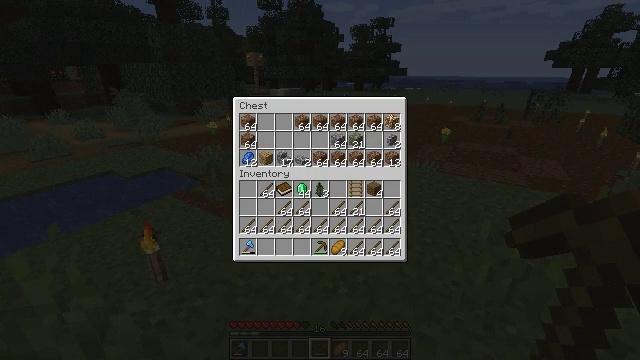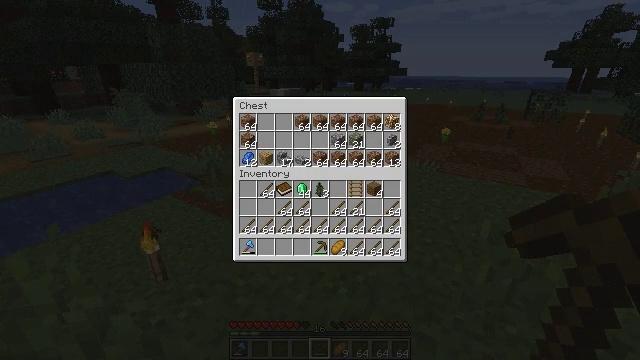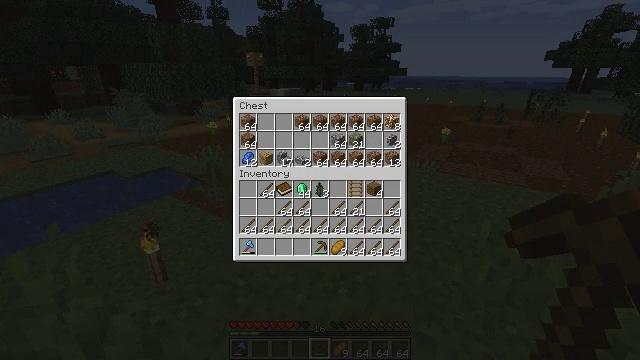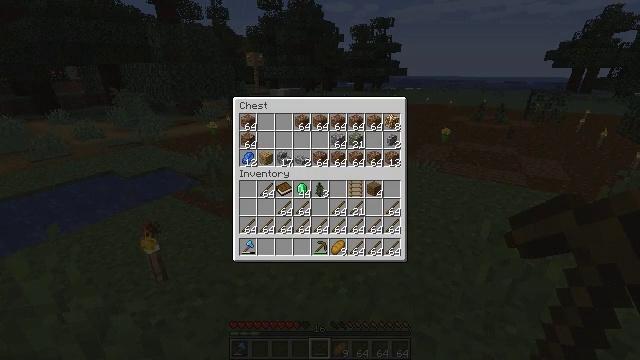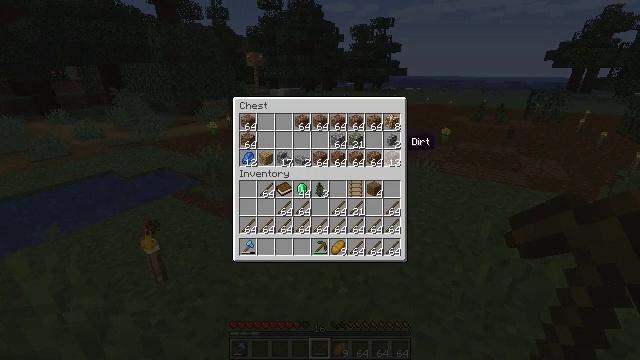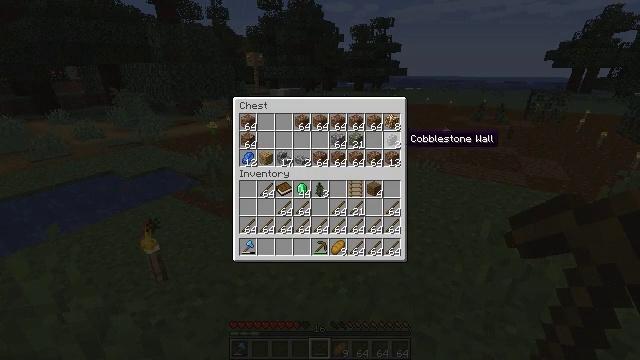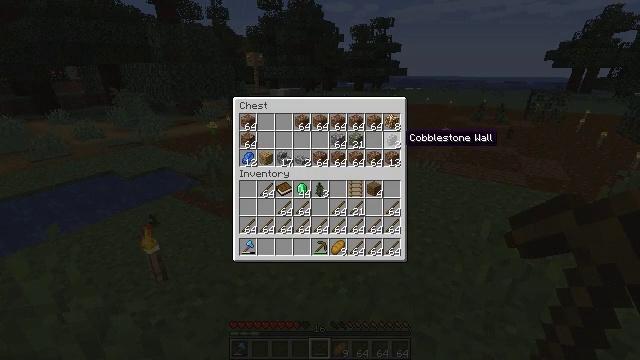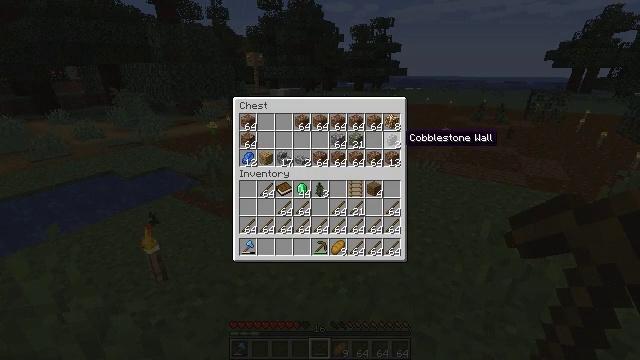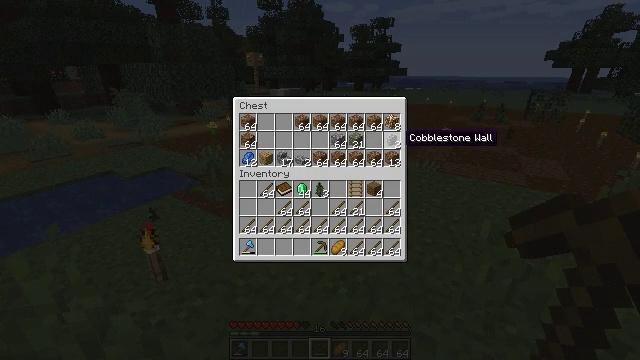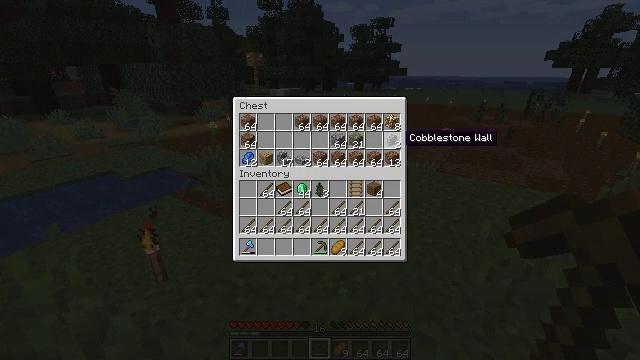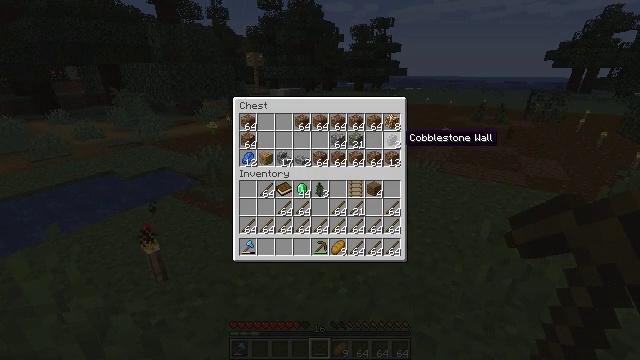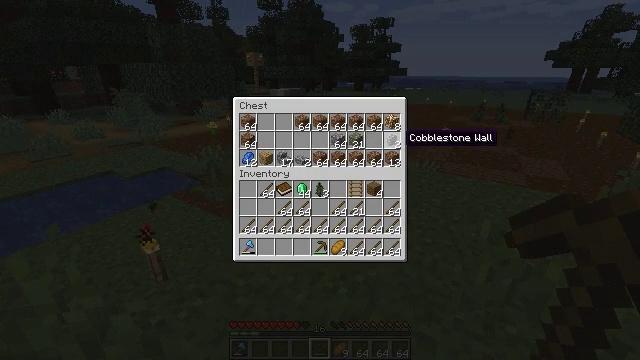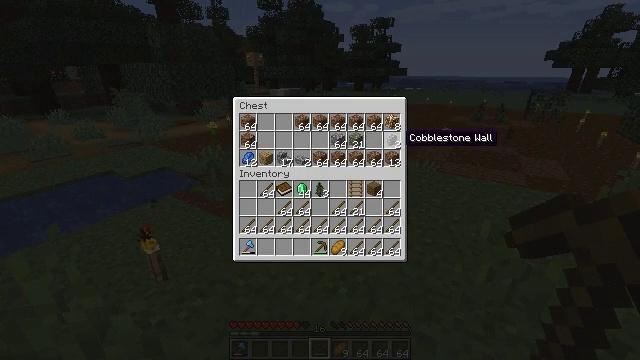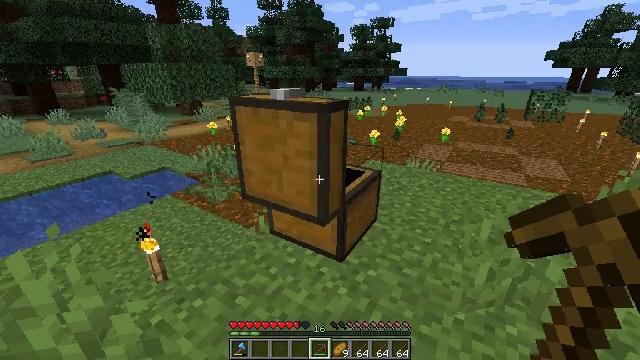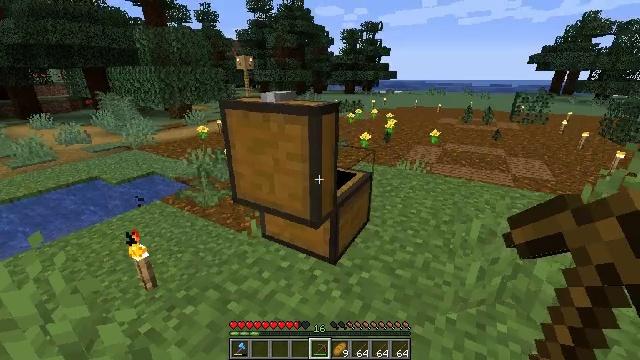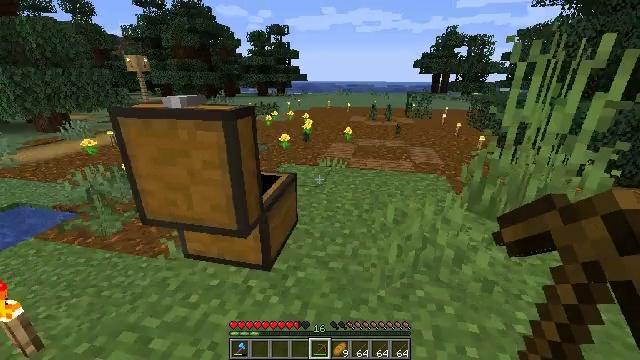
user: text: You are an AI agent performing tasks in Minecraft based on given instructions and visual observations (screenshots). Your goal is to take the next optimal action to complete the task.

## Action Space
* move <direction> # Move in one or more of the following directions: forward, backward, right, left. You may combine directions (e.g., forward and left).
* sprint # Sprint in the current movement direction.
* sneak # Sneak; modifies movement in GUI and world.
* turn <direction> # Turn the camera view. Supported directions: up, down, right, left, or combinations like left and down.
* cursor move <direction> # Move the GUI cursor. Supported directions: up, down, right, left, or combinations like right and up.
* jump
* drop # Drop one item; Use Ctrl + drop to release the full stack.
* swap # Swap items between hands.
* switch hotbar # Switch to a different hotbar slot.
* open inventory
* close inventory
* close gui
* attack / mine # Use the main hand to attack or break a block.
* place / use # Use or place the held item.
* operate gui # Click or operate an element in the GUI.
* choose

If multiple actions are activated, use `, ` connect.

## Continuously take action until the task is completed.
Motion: motion action
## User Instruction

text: Gather netherrack as a building material.
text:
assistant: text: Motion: sneak
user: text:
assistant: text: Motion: sneak
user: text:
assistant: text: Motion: sneak
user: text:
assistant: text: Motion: sneak
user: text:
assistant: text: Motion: sneak
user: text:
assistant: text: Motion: sneak
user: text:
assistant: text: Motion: sneak
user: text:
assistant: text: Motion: sneak
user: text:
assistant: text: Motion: sneak
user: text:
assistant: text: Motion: sneak
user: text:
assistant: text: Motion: sneak
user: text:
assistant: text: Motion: sneak
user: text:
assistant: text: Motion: close inventory
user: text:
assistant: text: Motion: turn right, close inventory
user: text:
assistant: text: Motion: turn right, close inventory
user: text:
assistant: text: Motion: turn right
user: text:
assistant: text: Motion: move forward, turn right
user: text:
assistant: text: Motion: move forward, turn right and down
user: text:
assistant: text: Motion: move forward, sprint, turn right
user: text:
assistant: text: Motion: move forward, sprint
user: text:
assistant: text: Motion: move forward, sprint
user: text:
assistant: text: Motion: move forward, sprint
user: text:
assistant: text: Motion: move forward, sprint
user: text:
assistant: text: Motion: move forward, sprint, turn right
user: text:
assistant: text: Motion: move forward, sprint, turn right
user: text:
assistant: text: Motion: move forward, sprint, turn right
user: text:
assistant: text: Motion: move forward, sprint, turn up
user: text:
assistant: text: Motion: move forward, sprint, jump
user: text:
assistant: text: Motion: move forward, sprint, jump
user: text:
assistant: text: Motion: move forward, sprint, turn right and up, jump